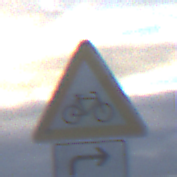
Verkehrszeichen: RadverkehrLinks
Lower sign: RichtungsangabeDurchPfeile5
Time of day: SunriseSunset
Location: Outdoor (Suburban)
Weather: PartlyCloudy
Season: NotSpecified
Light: Natural